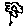
Label: flower